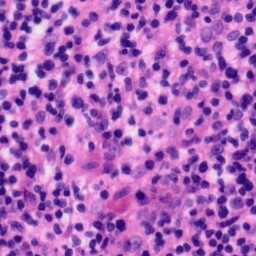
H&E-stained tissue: Tonsil